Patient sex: M
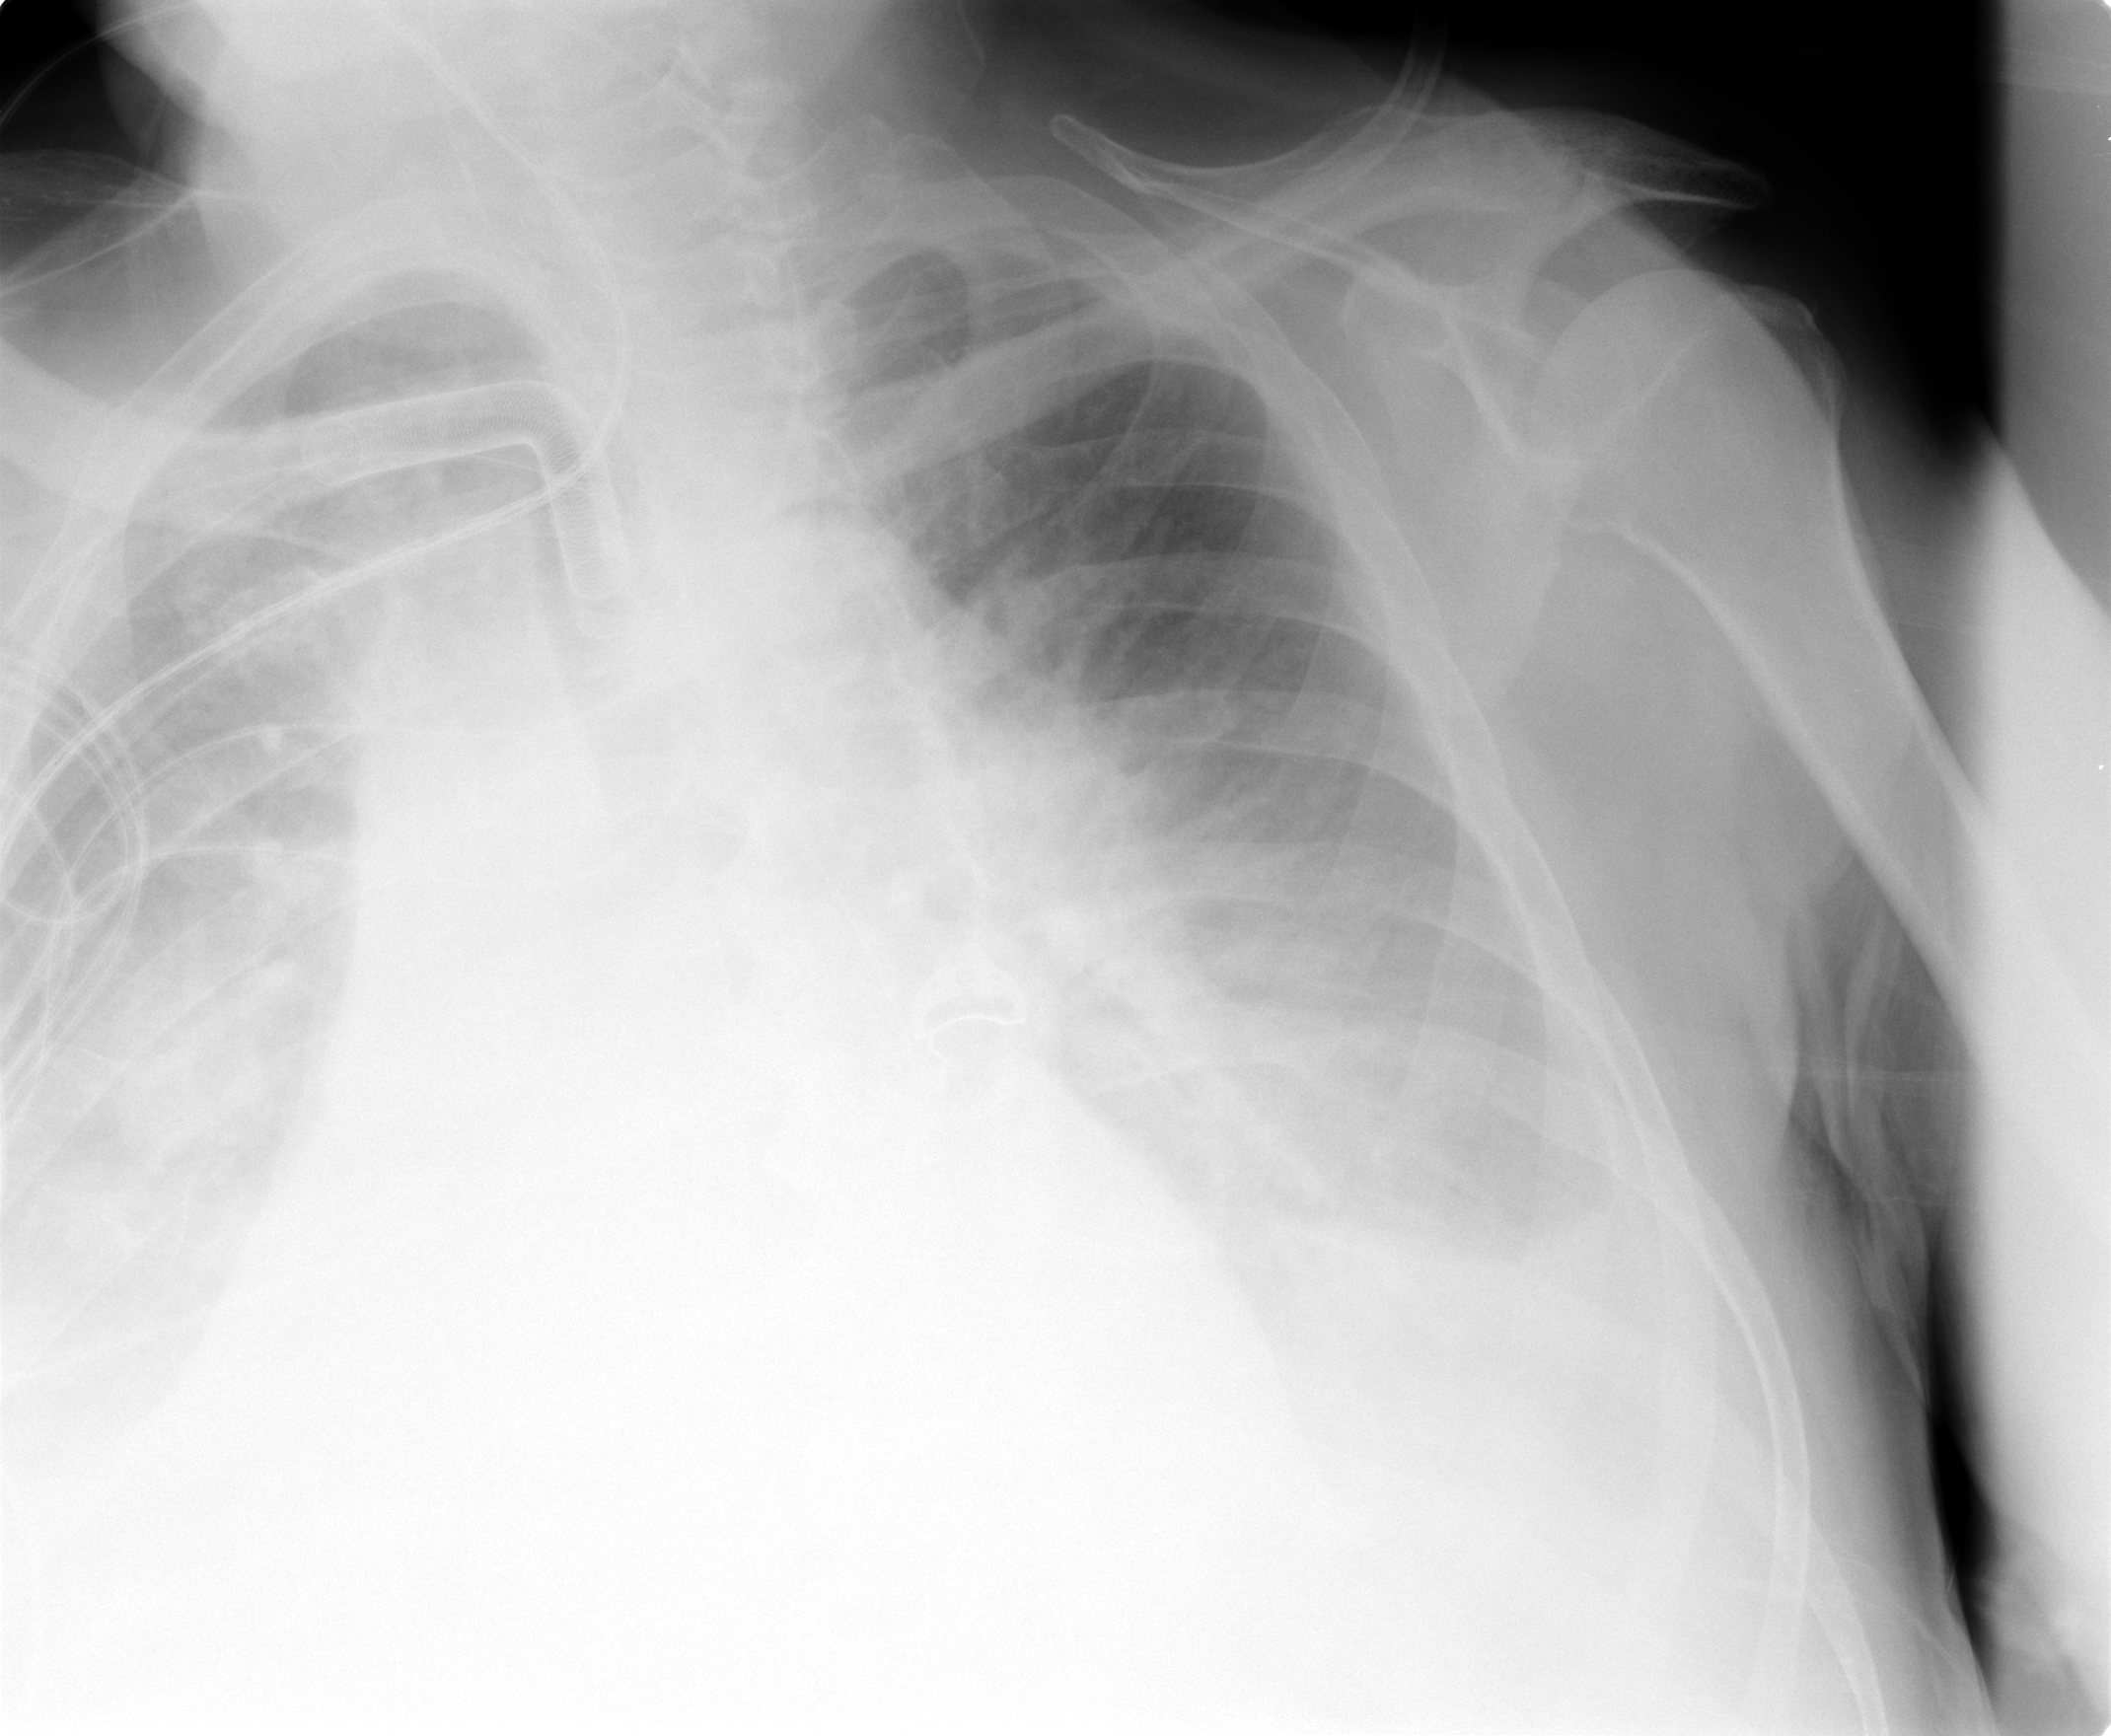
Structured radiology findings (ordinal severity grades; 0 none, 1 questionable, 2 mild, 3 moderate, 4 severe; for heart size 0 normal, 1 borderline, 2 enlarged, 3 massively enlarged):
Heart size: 3
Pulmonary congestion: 3
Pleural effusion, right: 3
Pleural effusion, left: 3
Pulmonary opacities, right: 2
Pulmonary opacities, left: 2
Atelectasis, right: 2
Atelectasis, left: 3